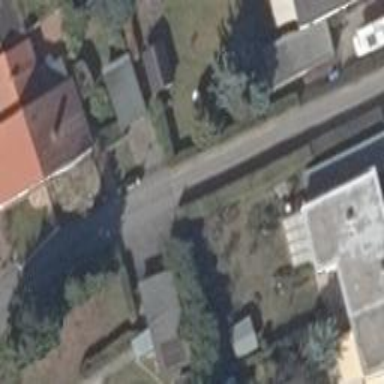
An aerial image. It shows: Residential road.